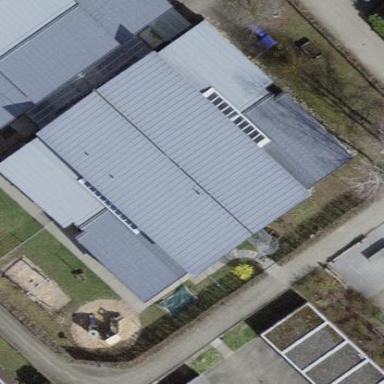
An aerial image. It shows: School building.